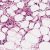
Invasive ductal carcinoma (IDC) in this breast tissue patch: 0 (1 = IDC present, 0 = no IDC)